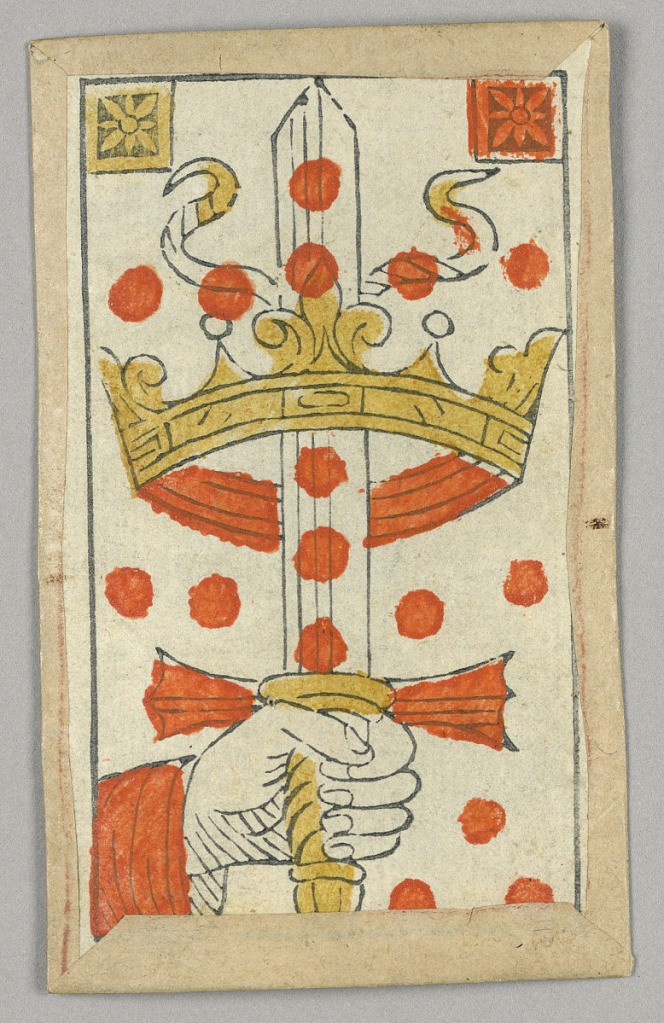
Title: Minchiate (Tarot) Playing Card
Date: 17th century
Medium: Stencil-colored woodblock print
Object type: Playing card
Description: Part of a set of Italian Minchiate playing cards.